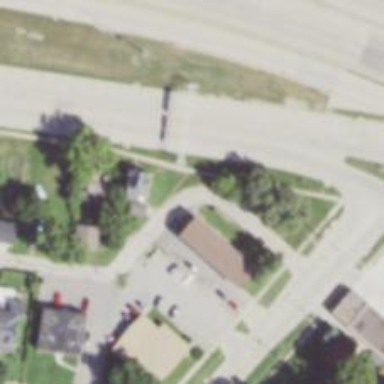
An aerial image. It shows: Alley classified as service road.